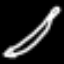
Label: pencil